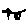
Label: flower